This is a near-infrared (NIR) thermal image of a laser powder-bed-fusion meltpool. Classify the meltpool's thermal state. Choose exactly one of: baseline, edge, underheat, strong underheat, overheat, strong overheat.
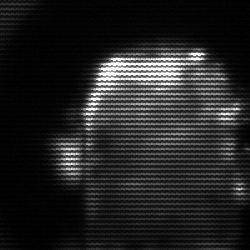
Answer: baseline